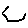
Label: hexagon